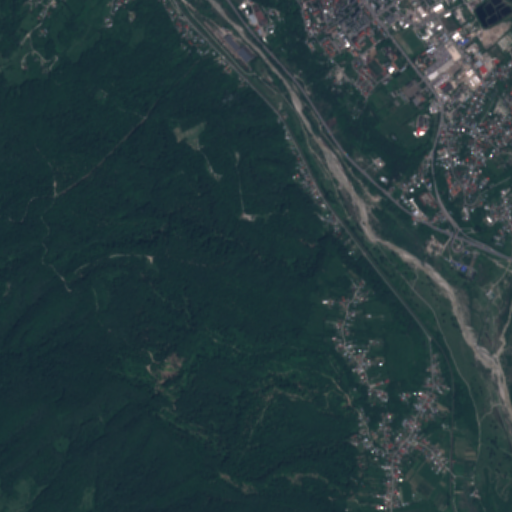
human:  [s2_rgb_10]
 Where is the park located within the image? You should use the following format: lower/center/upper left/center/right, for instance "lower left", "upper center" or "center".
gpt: The park is located in the upper right of the image.
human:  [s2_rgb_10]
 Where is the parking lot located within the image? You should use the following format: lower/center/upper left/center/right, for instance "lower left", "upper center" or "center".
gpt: The parking lot is located in the upper right of the image.
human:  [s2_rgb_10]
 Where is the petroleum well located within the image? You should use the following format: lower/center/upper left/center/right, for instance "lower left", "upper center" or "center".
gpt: The petroleum well is located in the upper right of the image.
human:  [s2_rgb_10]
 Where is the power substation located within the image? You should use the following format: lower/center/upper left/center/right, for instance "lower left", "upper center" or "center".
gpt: The power substation is located in the upper center of the image.
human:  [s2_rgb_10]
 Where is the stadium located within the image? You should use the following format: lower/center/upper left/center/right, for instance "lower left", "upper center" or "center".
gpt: The stadium is located in the upper right of the image.
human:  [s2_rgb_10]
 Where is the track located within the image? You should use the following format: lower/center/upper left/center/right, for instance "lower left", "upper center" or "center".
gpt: There is no track in the image.